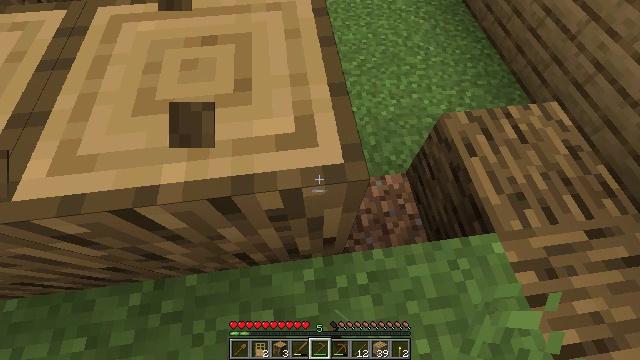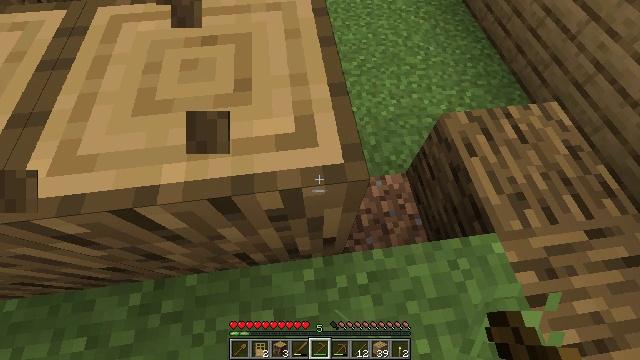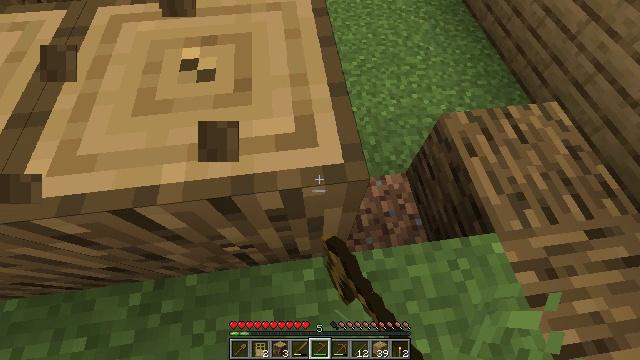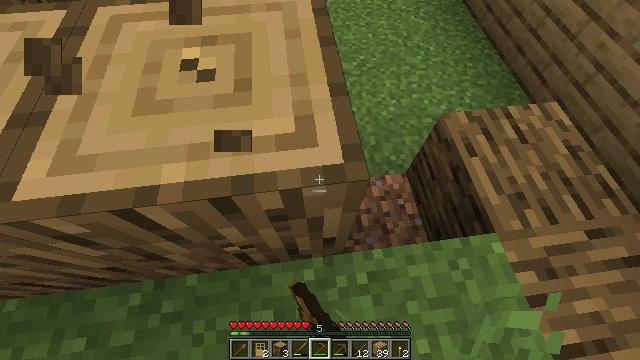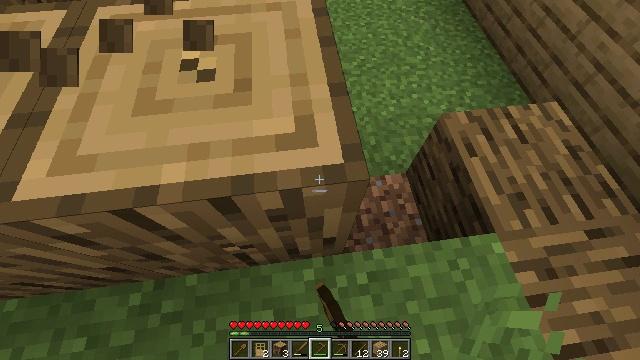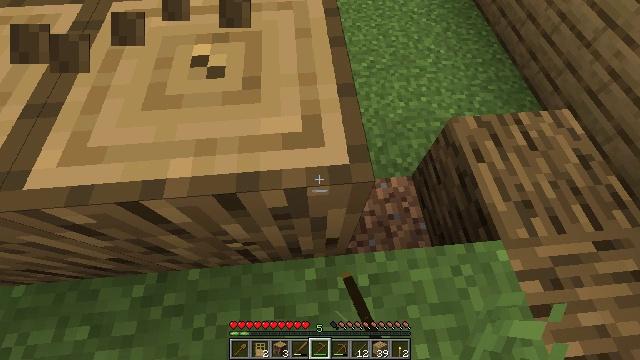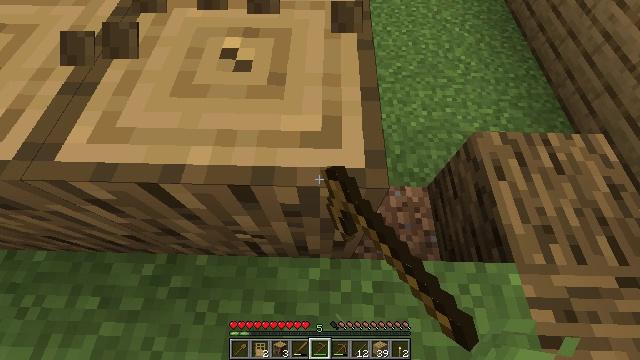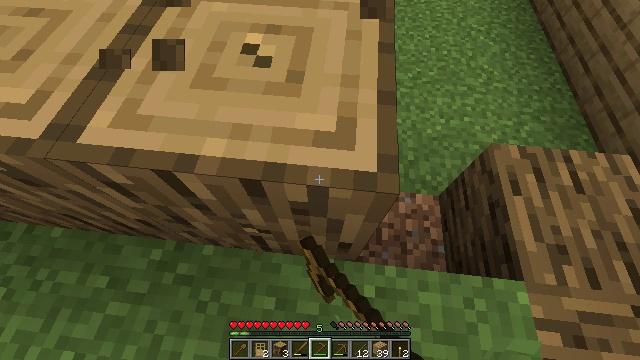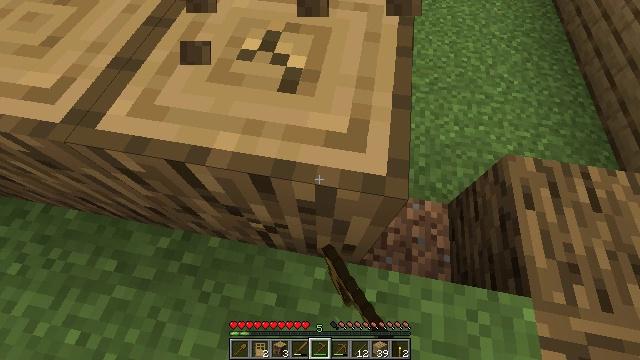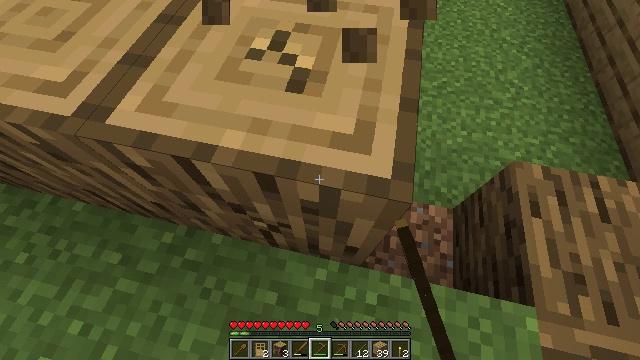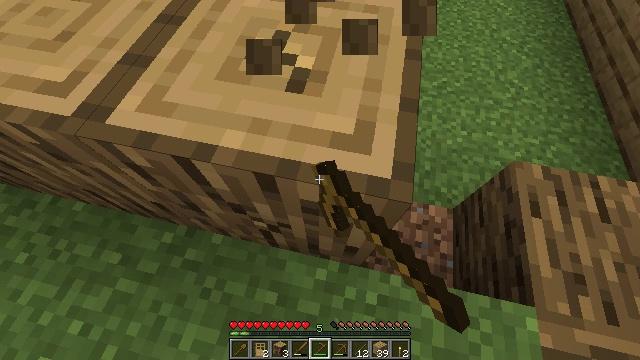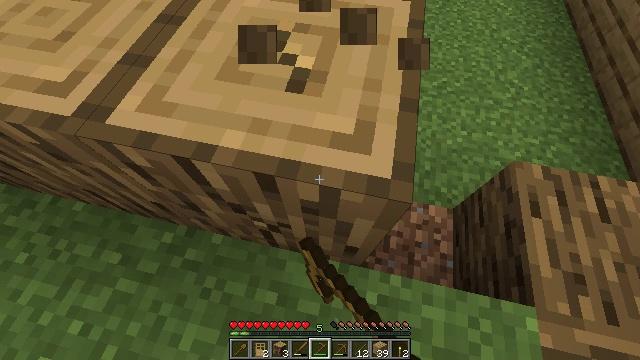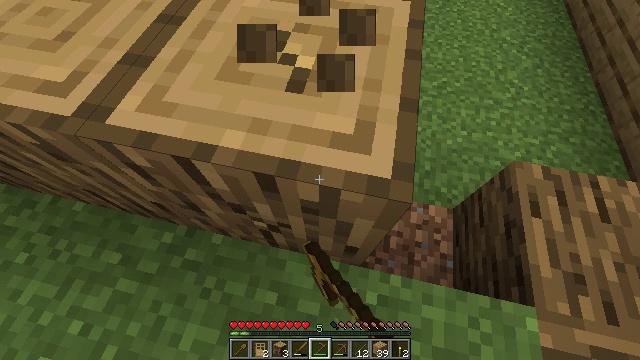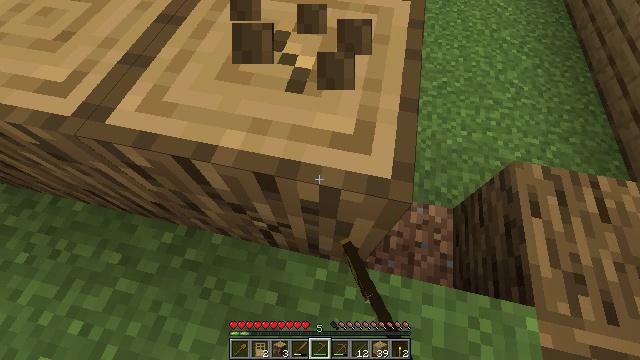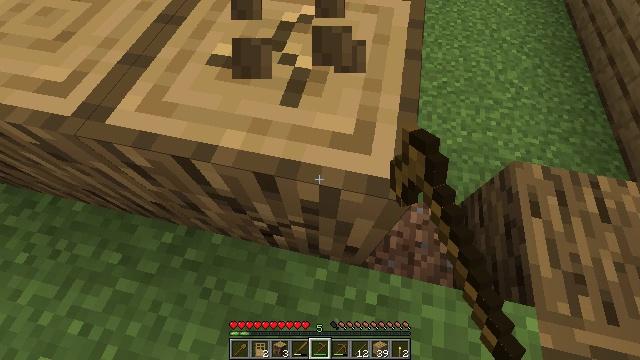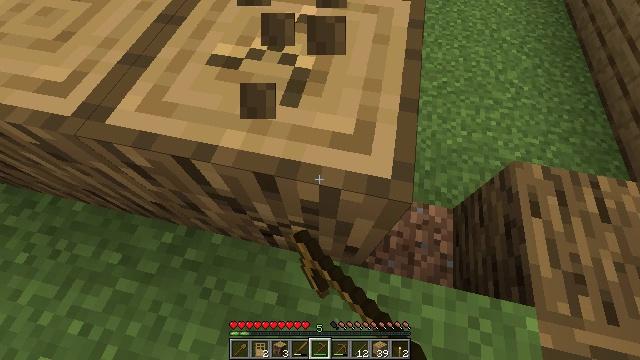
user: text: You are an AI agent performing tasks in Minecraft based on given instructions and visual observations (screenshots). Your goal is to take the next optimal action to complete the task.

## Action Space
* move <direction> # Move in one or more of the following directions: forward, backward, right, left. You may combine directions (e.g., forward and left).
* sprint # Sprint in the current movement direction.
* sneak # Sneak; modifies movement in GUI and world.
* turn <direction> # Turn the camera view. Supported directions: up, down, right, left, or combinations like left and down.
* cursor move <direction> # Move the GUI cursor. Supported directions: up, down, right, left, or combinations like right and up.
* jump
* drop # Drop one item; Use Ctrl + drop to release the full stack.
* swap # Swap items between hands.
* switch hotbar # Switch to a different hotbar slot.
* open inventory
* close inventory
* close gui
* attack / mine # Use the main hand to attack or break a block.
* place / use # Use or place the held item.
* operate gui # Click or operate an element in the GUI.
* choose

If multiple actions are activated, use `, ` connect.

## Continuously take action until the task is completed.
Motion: motion action
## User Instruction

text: Break the tree to get oak logs.
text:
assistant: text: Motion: attack / mine
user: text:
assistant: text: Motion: attack / mine
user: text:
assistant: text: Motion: attack / mine
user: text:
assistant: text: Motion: attack / mine
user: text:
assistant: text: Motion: turn left, attack / mine
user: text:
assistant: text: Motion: turn left, attack / mine
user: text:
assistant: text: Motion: turn left, attack / mine
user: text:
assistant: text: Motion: turn left, attack / mine
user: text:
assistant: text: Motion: turn left, attack / mine
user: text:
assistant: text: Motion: attack / mine
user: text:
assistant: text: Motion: attack / mine
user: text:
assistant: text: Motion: attack / mine
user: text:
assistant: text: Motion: attack / mine
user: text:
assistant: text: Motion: attack / mine
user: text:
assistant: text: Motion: attack / mine
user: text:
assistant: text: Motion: attack / mine
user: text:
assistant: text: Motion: attack / mine
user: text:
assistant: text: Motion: attack / mine
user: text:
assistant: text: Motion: attack / mine
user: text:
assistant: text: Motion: attack / mine
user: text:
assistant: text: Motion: attack / mine
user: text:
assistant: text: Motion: attack / mine
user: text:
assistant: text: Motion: attack / mine
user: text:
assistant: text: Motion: attack / mine
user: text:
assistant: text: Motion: attack / mine
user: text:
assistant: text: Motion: attack / mine
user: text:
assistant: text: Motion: attack / mine
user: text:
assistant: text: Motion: attack / mine
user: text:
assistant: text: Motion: attack / mine
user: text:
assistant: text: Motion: attack / mine